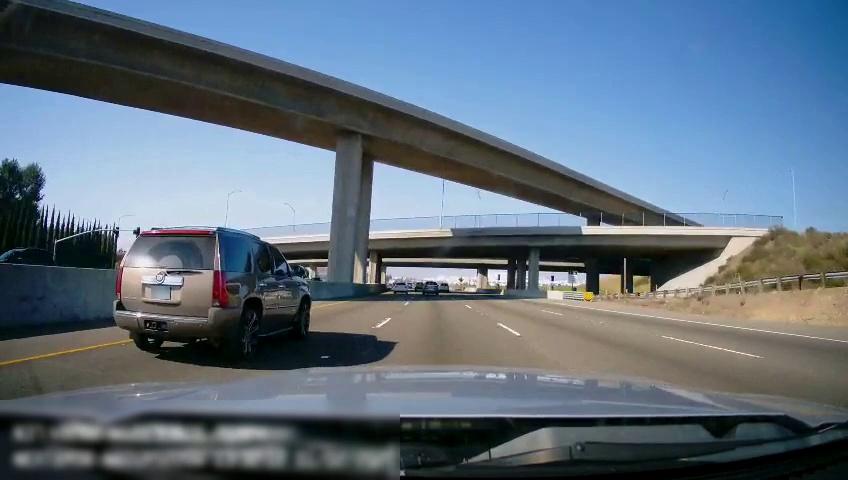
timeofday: Day
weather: Sunny
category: Vehicles | Car
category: Drivable Space
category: Vehicles | SUV
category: Vehicles | SUV
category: Vehicles | SUV
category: Vehicles | Car
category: Vehicles | SUV
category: Lanes | Alternate Lane
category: Lanes | Current Lane
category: Lanes | Current Lane
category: Lanes | Alternate Lane
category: Lanes | Alternate Lane
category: Traffic | Lights
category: Traffic | Lights
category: Traffic | Signs